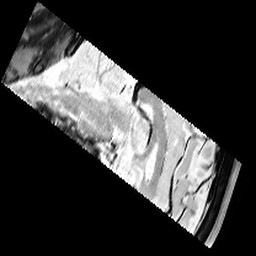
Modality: T1w
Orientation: sagittal
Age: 27
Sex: male
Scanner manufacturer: siemens
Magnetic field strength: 3 T
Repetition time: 6.5 s
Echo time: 0.016 s